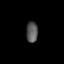
Tissue: lung
Cell type: Epithelial cells
Senescence score: 0.2417
Nuclear area (px): 235
Mean DAPI intensity: 87.566